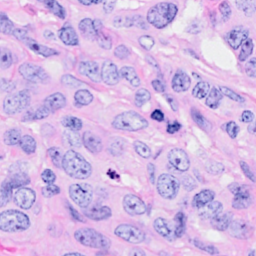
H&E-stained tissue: Breast